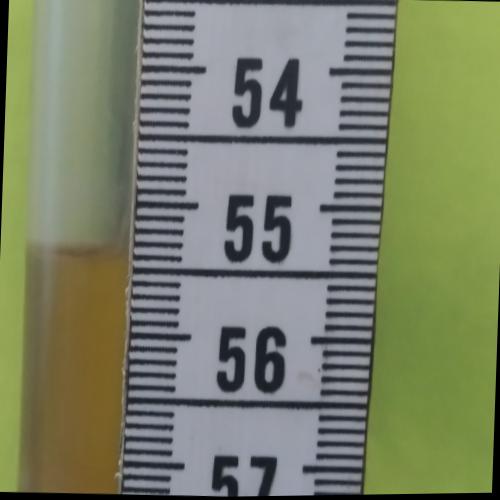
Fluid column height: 55.4 cm